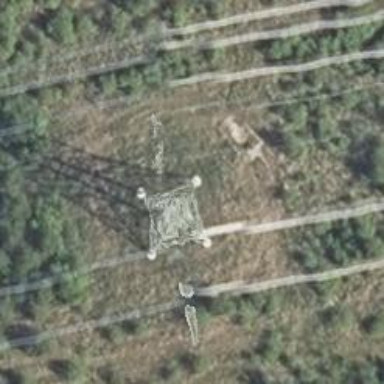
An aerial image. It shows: Power line in the image.